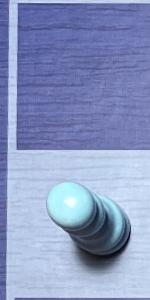
Label: Pawn_White